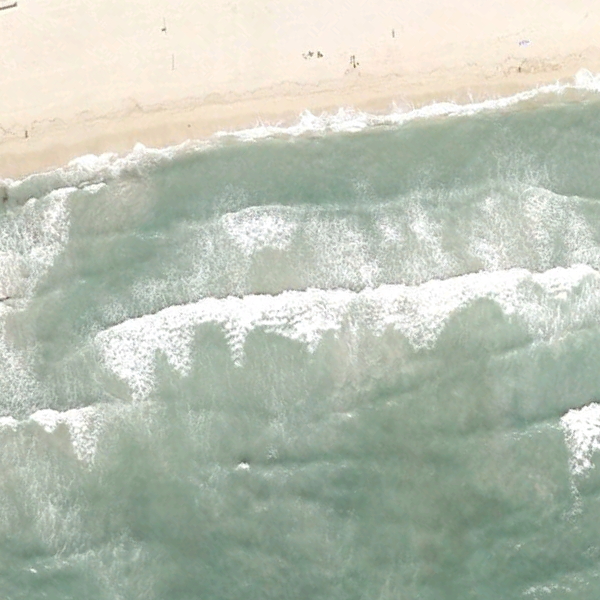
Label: Beach